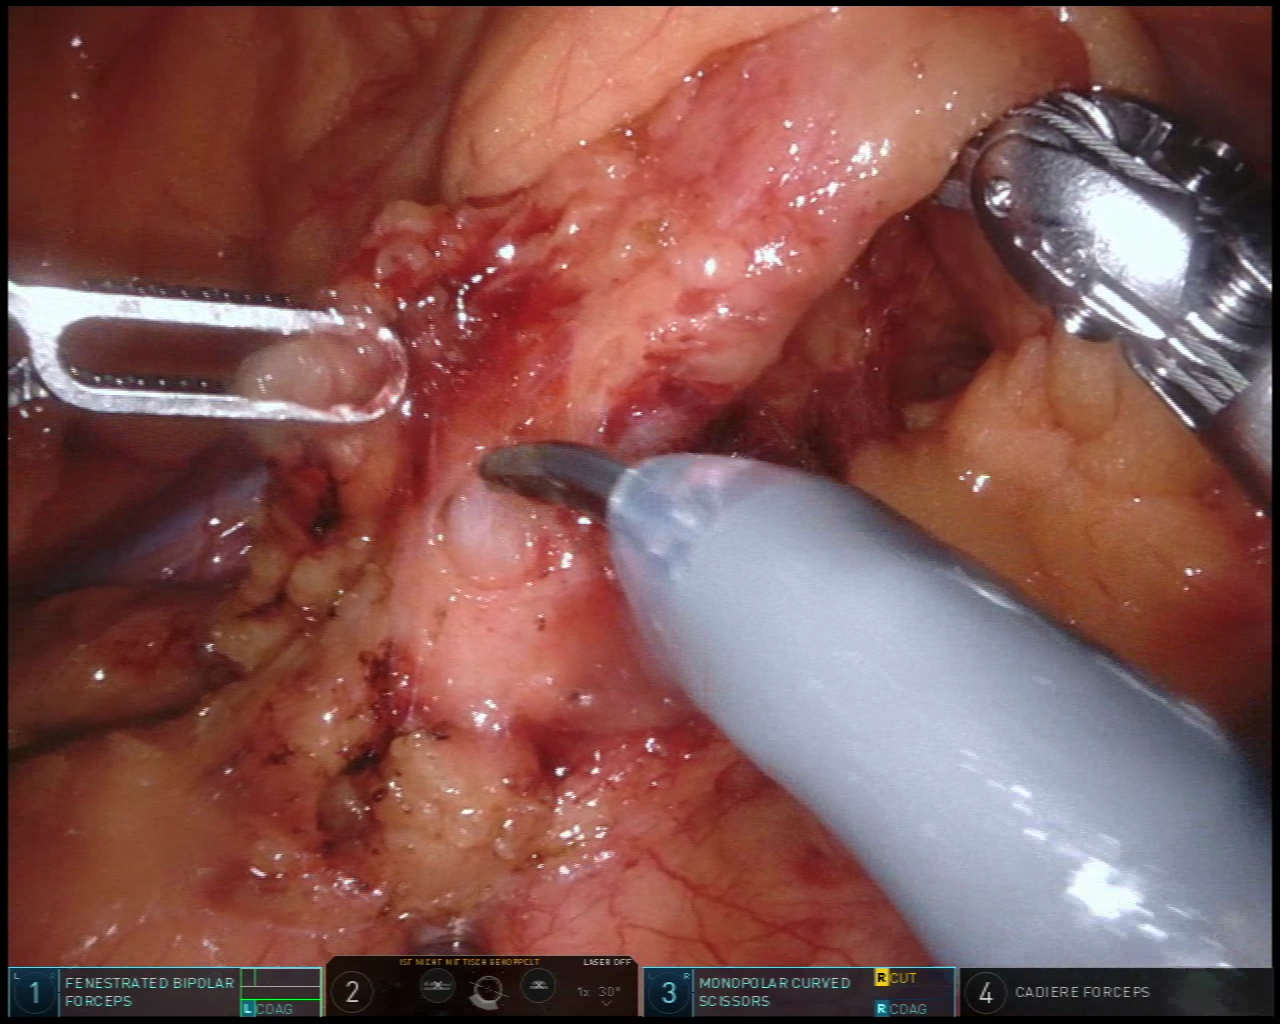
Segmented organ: inferior_mesenteric_artery
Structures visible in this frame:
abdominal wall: no
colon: no
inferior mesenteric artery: yes
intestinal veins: yes
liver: no
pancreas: no
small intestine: no
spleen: no
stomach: no
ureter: no
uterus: no
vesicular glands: no